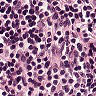
Metastatic tissue present: no